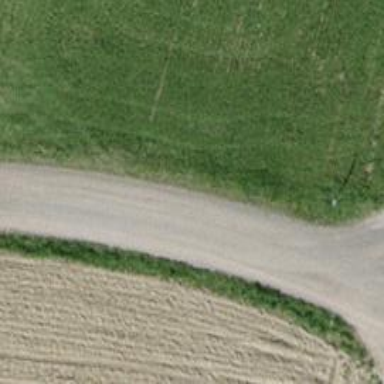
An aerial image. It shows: Track with pebblestone surface. The track type is grade2.